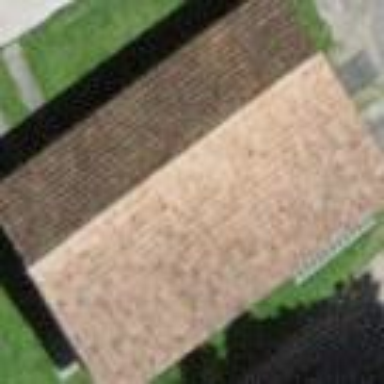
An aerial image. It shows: Barn.